Question: I'm experiencing a glitch on page load.
The title is loading first its starts on the left hand side of the page(my site is centered) and then moves to the correct position once the page is fully loaded. Please refresh a couple of times to see what i'm referring to.
I tried to use inline styles to make it start correctly but its not working -- i'm using an ERP system netsuite which is one of the reasons why i'm having trouble.
Any ideas on how i can fix this?

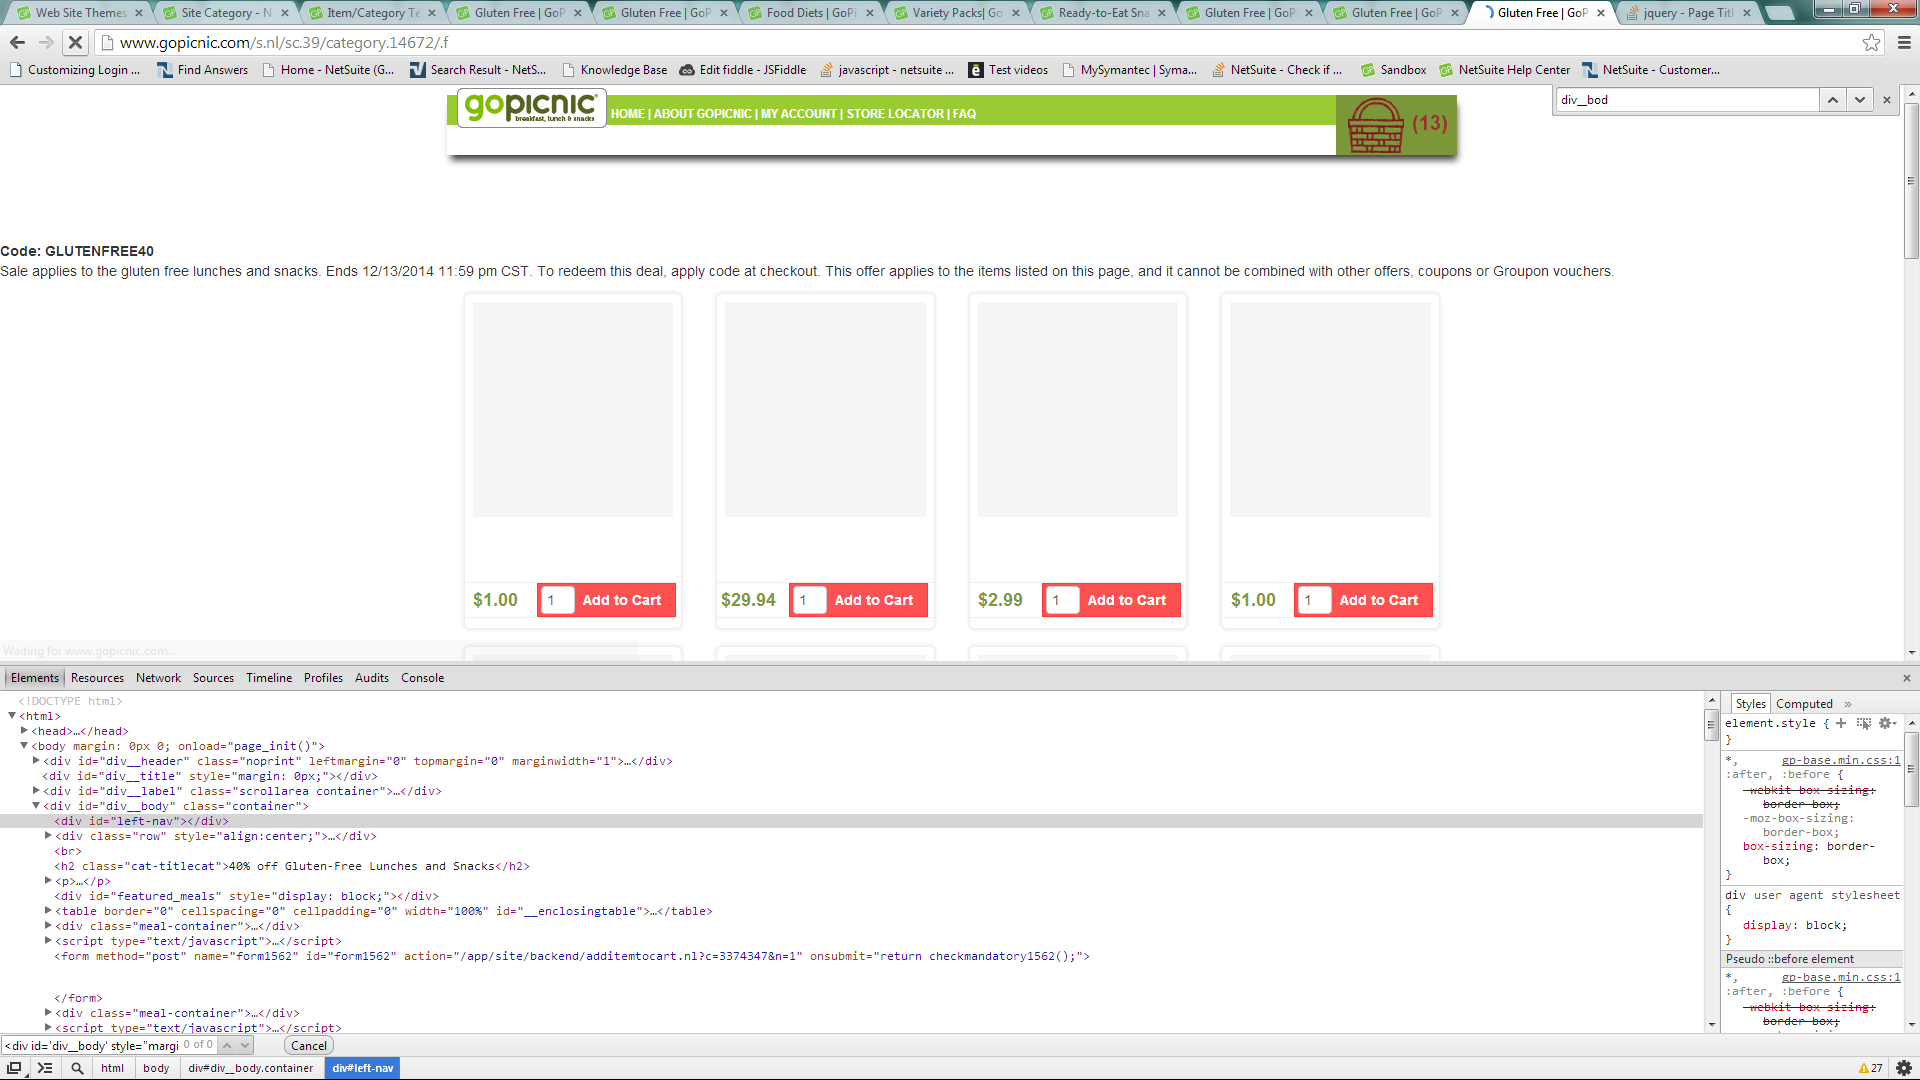
Answer: CSS arranges everything before and Javascript loads. Your Javascript fixes the display AFTER the page is loaded and displayed, so you need to fix your CSS
It appears that in your HTML you have set for the DIV containing "40% off Gluten-Free Lunches and Snacks" has it's margins defined there as 0px, which would make it not centered.
Line 247 when you view source in your HTML:
'<div id='div__body' style="margin: 0px; margin-top: 3px;">'
This overrides any CSS you have in your CSS files. You need to change that to margin: auto; to center that div before and Javascript manually positions the div.
PS: if you are using javascript to position things it may not be neccessary as you should be able to do most things with raw CSS.